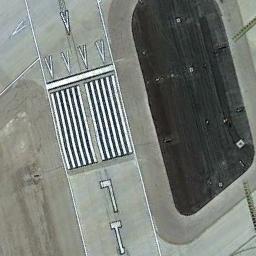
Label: runway